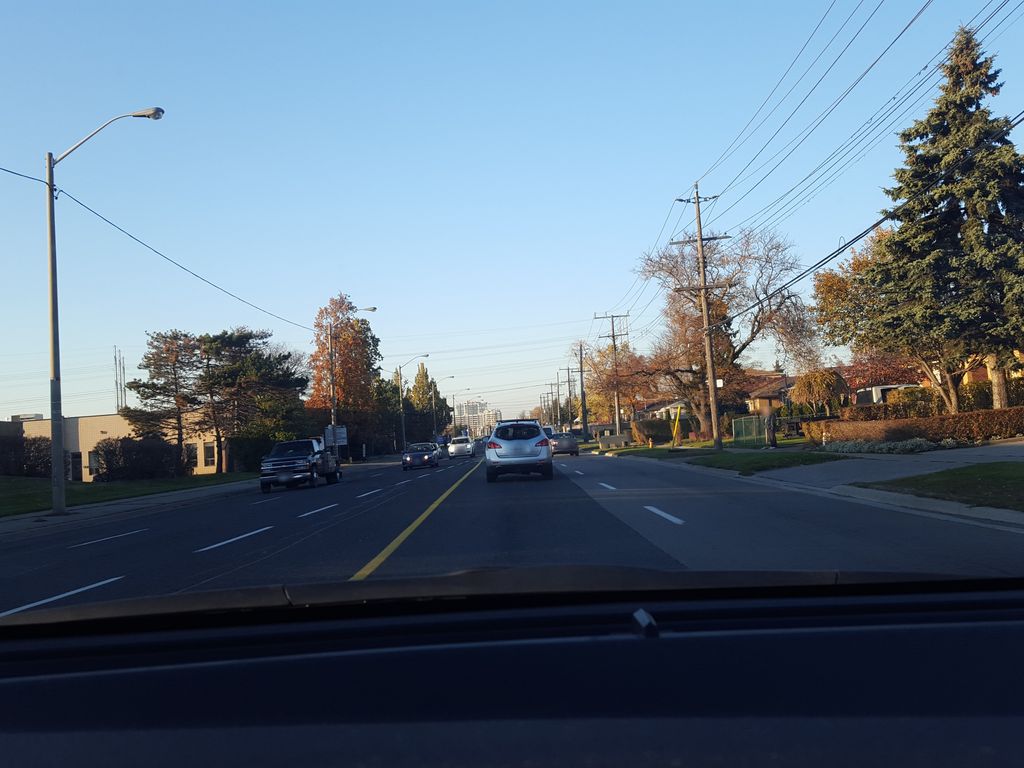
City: toronto